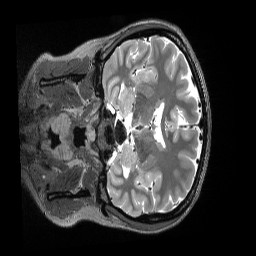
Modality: T2w
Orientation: coronal
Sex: female
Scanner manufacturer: siemens
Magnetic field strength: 3 T
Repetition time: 3.2 s
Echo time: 0.563 s